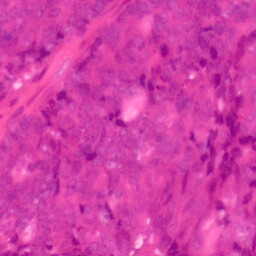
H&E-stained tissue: Colon